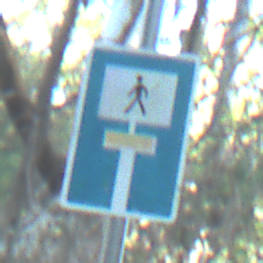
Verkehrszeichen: SackgasseFussgaengerDurchlaessig
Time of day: MorningAfternoon
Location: Outdoor (Nature)
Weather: Clear
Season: NotSpecified
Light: Natural